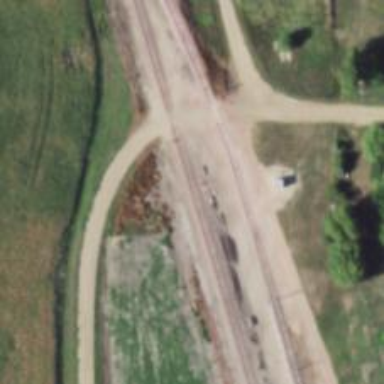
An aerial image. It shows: Railway track.